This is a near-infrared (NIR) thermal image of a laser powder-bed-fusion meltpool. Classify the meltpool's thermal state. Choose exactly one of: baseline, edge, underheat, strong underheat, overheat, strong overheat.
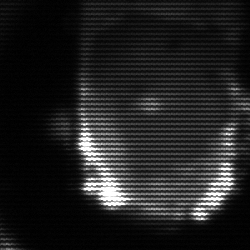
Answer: baseline